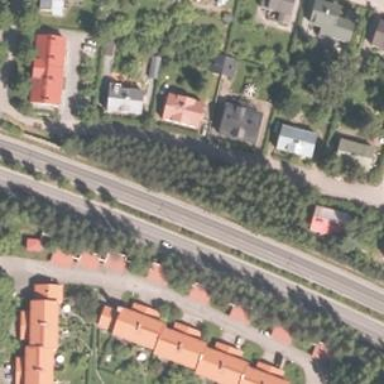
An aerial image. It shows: Asphalt road in living street.